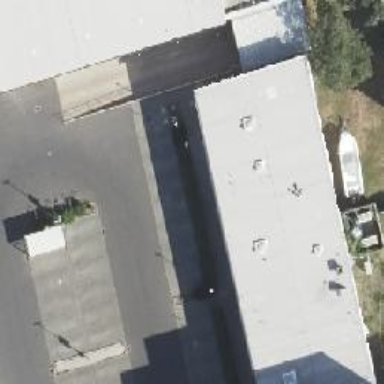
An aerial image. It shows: Variety store.